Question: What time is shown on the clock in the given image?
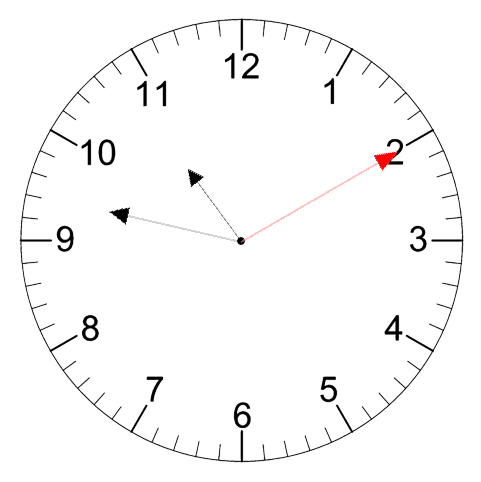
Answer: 10:47:10